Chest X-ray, PA view. Patient: 35 years old, sex M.
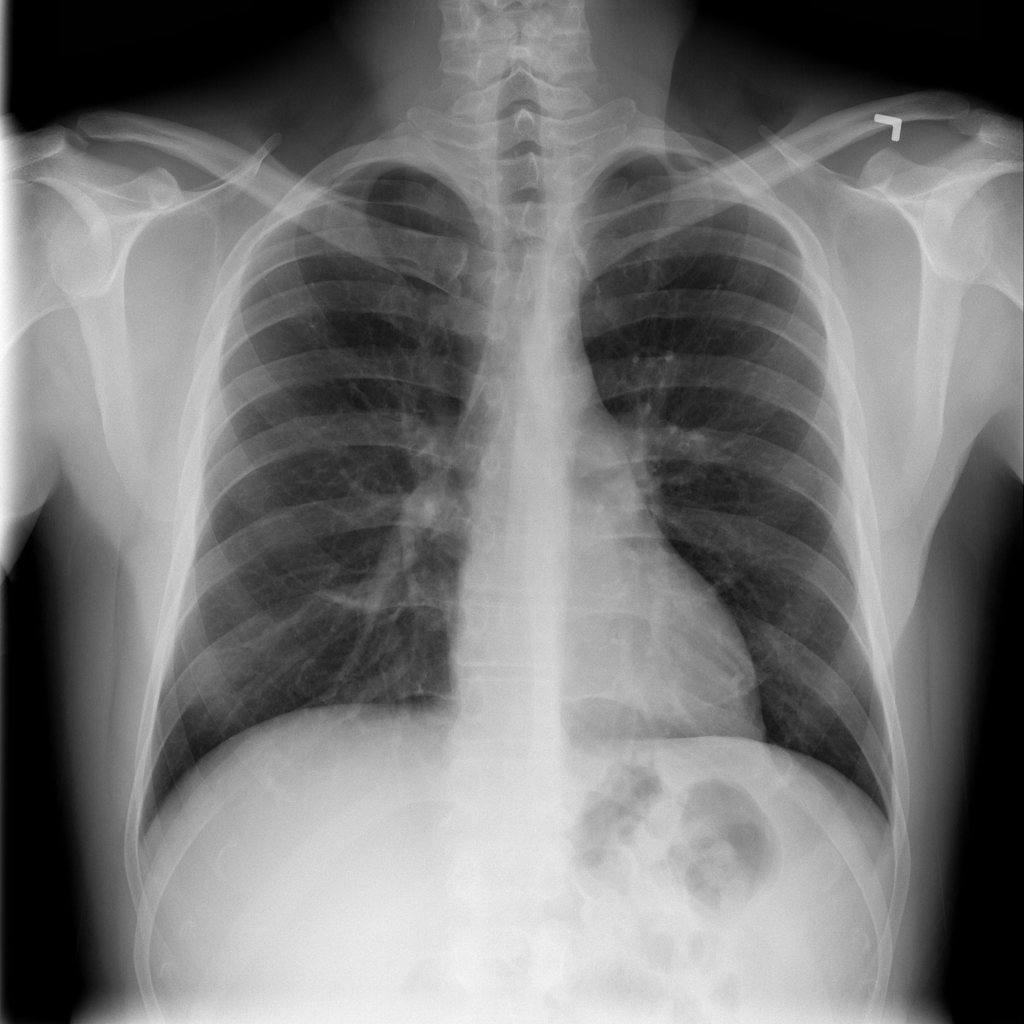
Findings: No Finding